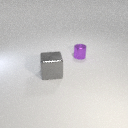
small purple metal cylinder behind large gray metal cube